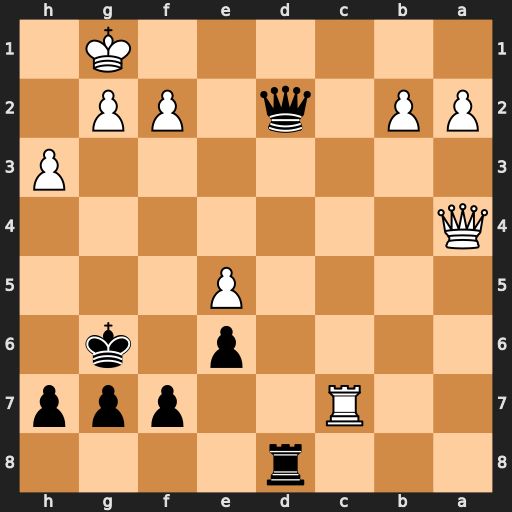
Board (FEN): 3r4/2R2ppp/4p1k1/4P3/Q7/7P/PP1q1PP1/6K1
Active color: b
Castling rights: -
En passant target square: -
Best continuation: Qe1+ Kh2 Qxe5+ g3 Qxc7